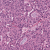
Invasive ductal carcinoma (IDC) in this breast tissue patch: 1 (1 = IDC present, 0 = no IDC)